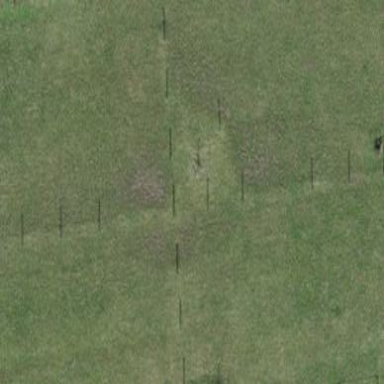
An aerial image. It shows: Meadow bordered by fence.